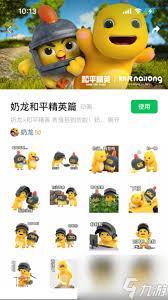
Label: nailong